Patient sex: F
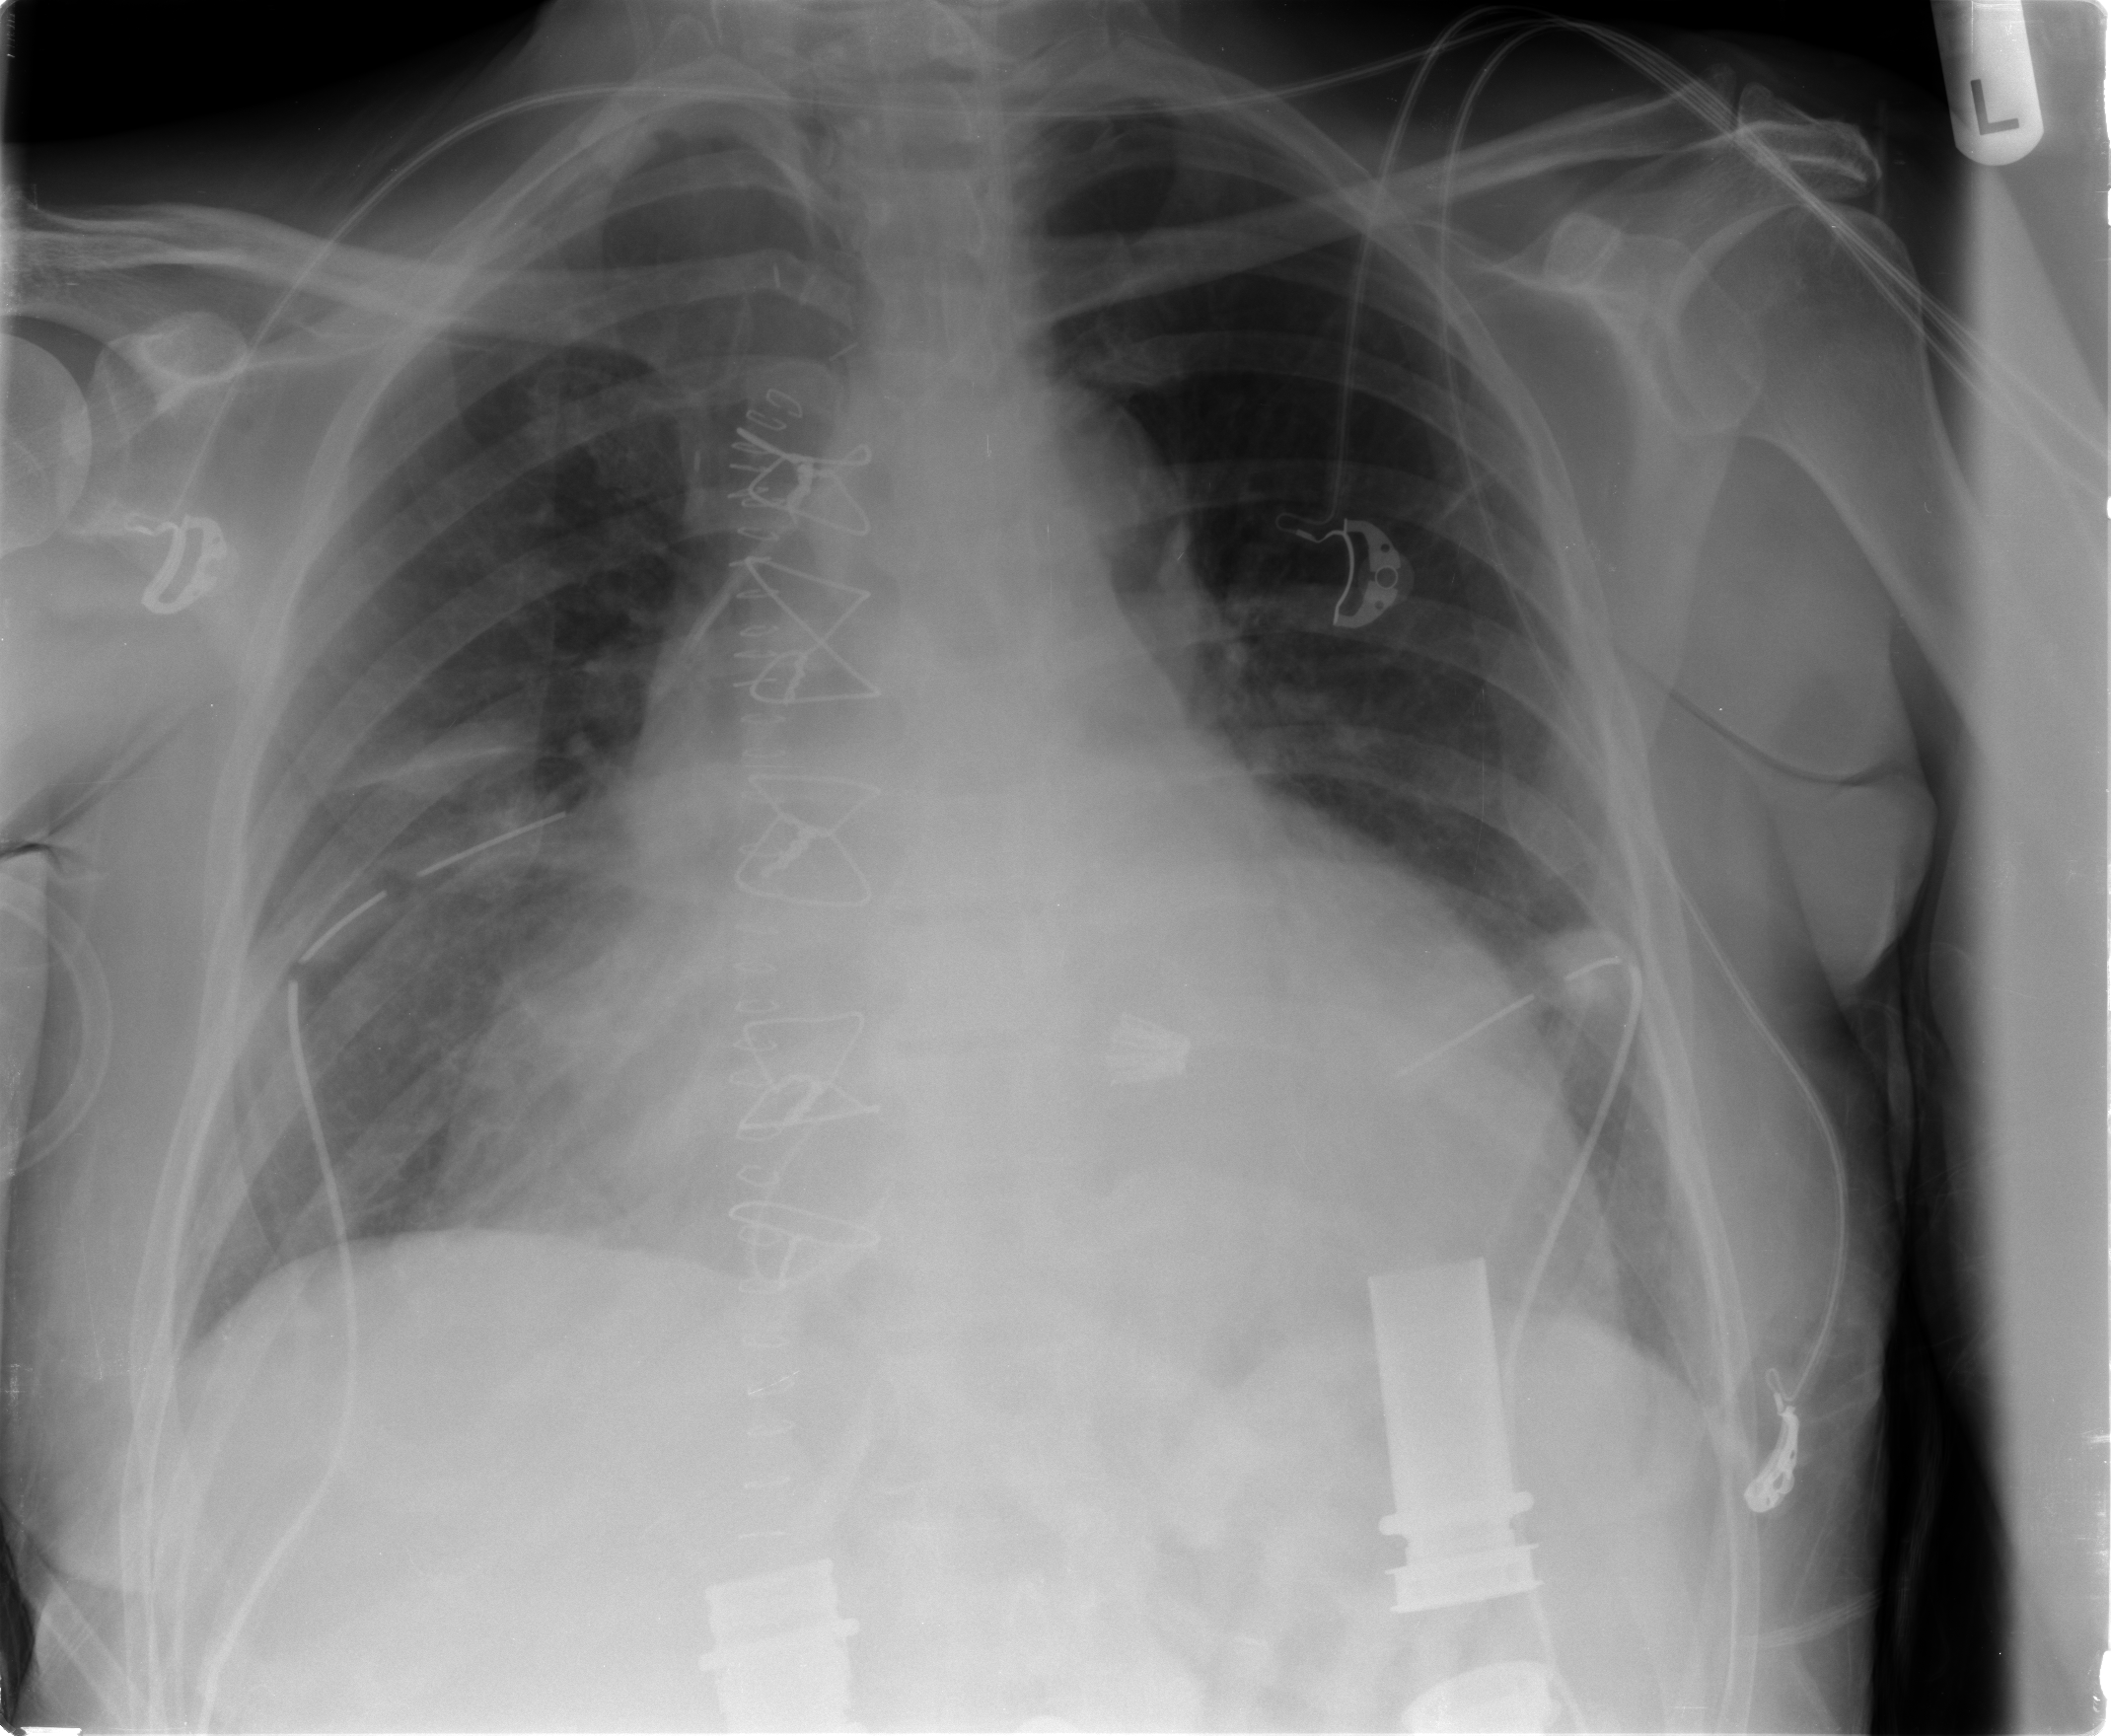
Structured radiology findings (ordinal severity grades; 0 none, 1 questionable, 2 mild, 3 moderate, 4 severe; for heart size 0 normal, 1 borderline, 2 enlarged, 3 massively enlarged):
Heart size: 2
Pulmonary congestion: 1
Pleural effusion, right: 0
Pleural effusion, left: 0
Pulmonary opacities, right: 0
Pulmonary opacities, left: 0
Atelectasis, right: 1
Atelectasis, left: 2